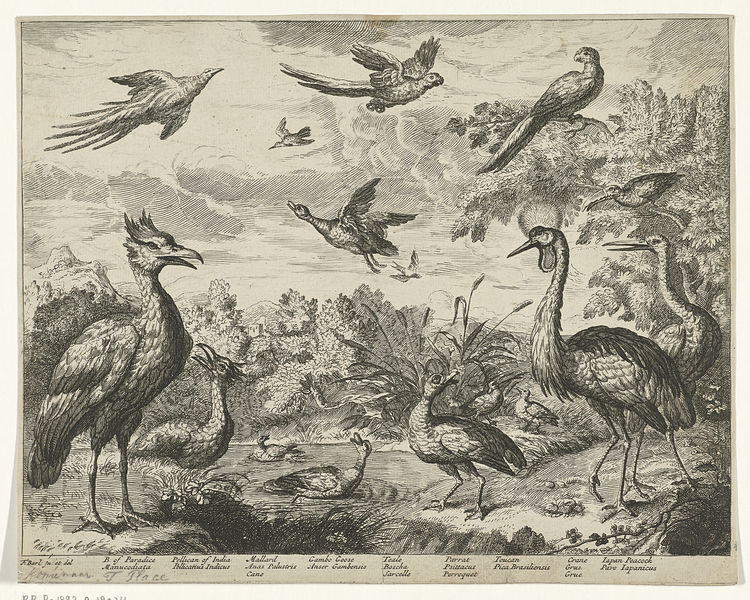
Titel: Verschillende vogels in een landschap
Künstler: Jan (I) Griffier
Standort: Amsterdam
Institution: Rijksmuseum
Schlagwörter: feathers, white, black, cloud, clouds, sky, tree, lake, water, trees, feet, grass, reeds, river, bushes, plants, bird, birds, fly, flying, writing, bush, pond, beak, branch, page, turkey, parrot, parrots, duck, names, swiming, turkeys, macaws